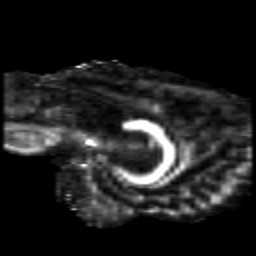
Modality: FA
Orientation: sagittal
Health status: healthy
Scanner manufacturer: siemens
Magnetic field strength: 3 T
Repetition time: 10 s
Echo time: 0.092 s